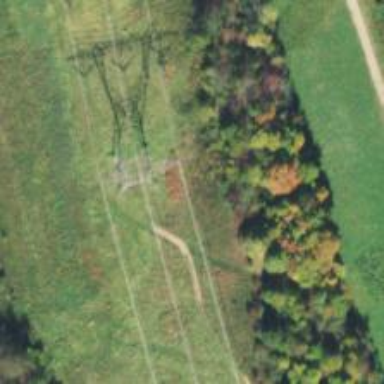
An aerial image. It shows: Lattice structure tower used for power transmission.